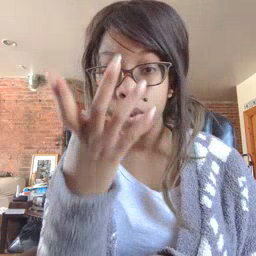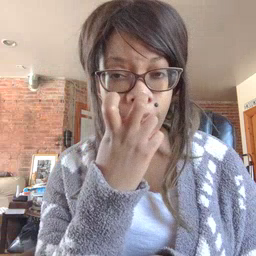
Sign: mad